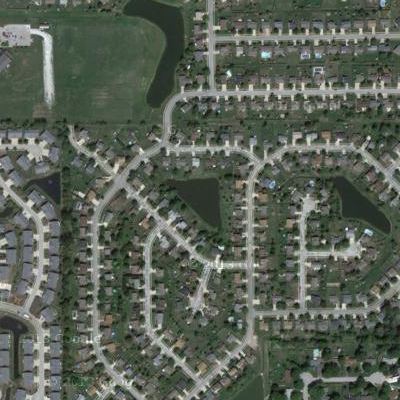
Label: fResident